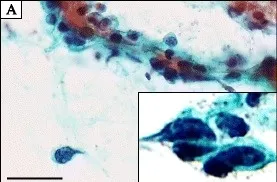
Microscopic examination of the transvaginal brushing cytology specimen from the uterine mass (uterine embryonal rhabdomyosarcoma). A; The cytologic specimen contained several individual cells or small clusters of atypical tumor cells having hyperchromatic round to oval nuclei, inconspicuous nucleoli, and pleomorphic and occasionally characteristic unipolar "tadpole"-shaped (inset) cytoplasm, in a background of severe necrosis and many degenerated squamous cells. Bar = 25 mum.
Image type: pathology (papanicolaou)